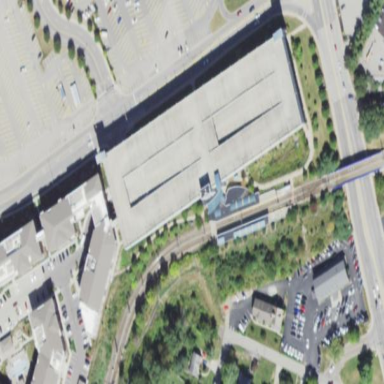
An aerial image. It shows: Multi-storey parking building with access to tram park-and-ride facilities.